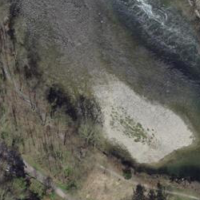
EUNIS habitat code: 15
Species observed at this site:
Mergus merganser